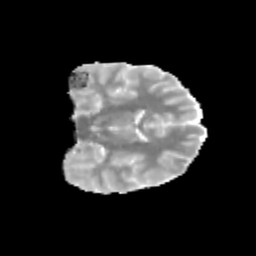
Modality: MD
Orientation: coronal
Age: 13
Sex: male
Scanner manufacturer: siemens
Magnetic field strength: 3 T
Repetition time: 3.8 s
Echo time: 0.07 s